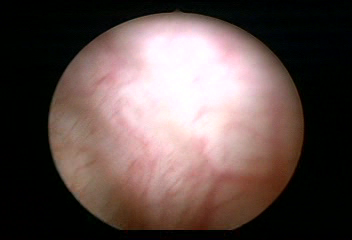
Modality: WLC
Class: Normal mucosa
Bladder cancer association: No